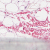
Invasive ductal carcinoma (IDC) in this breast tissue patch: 0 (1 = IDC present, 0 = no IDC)